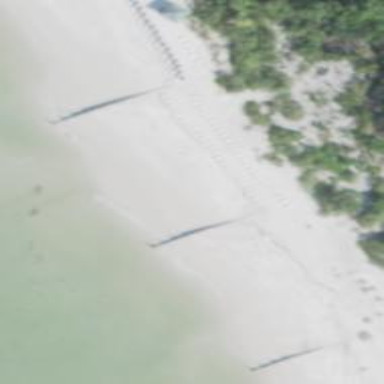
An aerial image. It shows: Breakwater structure.